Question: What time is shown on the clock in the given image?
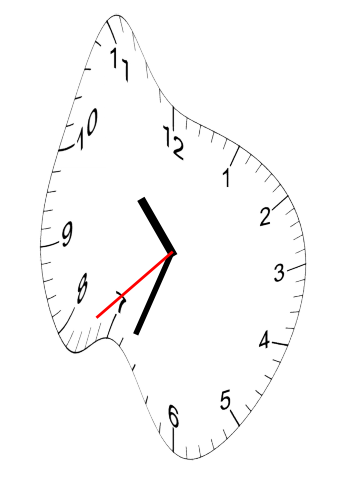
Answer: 10:33:38